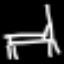
Label: bed